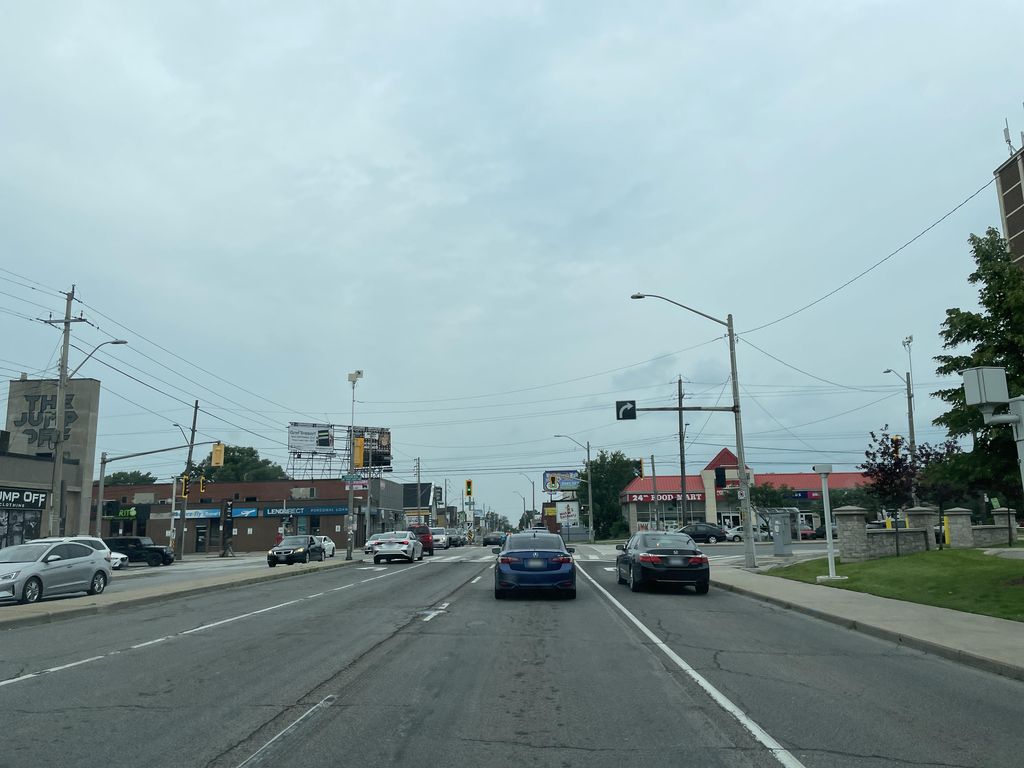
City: hamilton